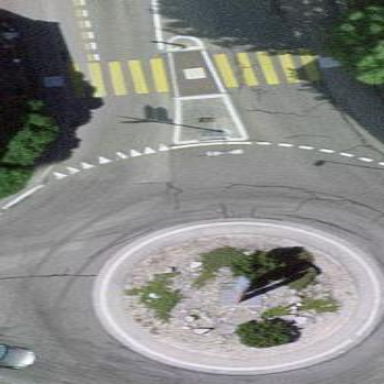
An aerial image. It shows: Primary highway intersecting roundabout.